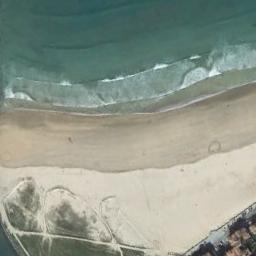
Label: beach